Question: Is there a class that lets me use the same rubber band used on Windows Desktop? It's something like this:

If you see closely it's when you keep the mouse pressed and drag it over the Windows Desktop to select files.
What i need to do is to display some Buttons on that Widget and then if i want to select them all with the method i shown above.
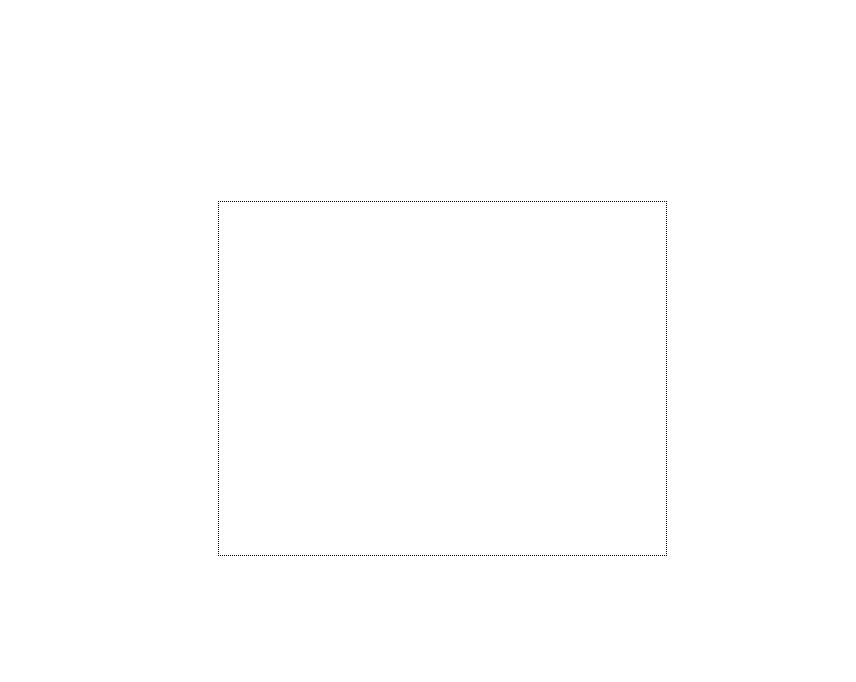
Answer: EDIT: That is a very simple image... I thought it didn't show up at first.
Here is something in the direction of what you want:
<URL>